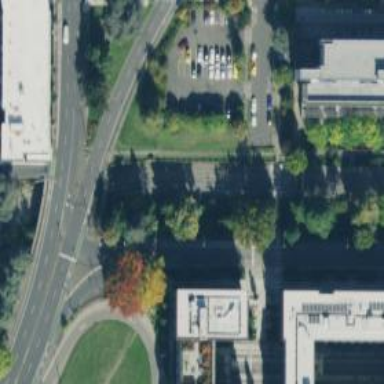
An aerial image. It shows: Tertiary road with separate sidewalks. The road appears to be dual carriageway.